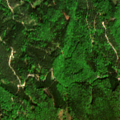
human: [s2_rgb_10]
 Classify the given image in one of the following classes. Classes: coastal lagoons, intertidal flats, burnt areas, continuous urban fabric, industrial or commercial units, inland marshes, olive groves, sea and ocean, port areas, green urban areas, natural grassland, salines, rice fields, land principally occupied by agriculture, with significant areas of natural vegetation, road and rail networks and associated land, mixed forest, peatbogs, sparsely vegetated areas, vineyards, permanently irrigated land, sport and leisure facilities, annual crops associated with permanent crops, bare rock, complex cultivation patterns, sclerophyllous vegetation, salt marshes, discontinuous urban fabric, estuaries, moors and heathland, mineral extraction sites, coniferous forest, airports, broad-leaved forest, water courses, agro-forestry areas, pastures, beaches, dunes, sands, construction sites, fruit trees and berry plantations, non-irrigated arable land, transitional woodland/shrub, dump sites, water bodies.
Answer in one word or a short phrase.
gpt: broad-leaved forest, coniferous forest, mixed forest